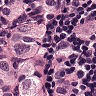
Metastatic tissue present: yes